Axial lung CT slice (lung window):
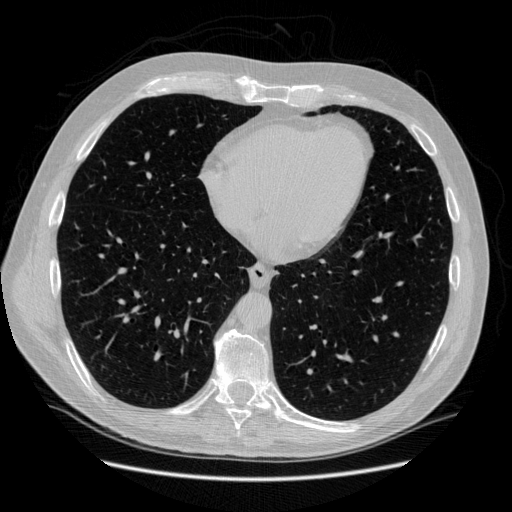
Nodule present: no